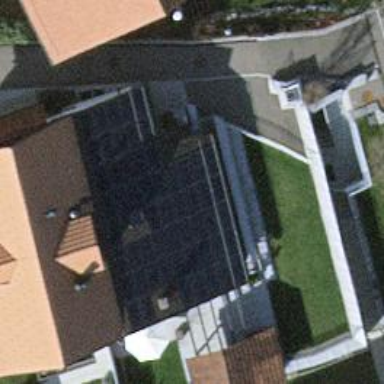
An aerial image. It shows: Solar photovoltaic panel generator.